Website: apple-inc
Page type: payment
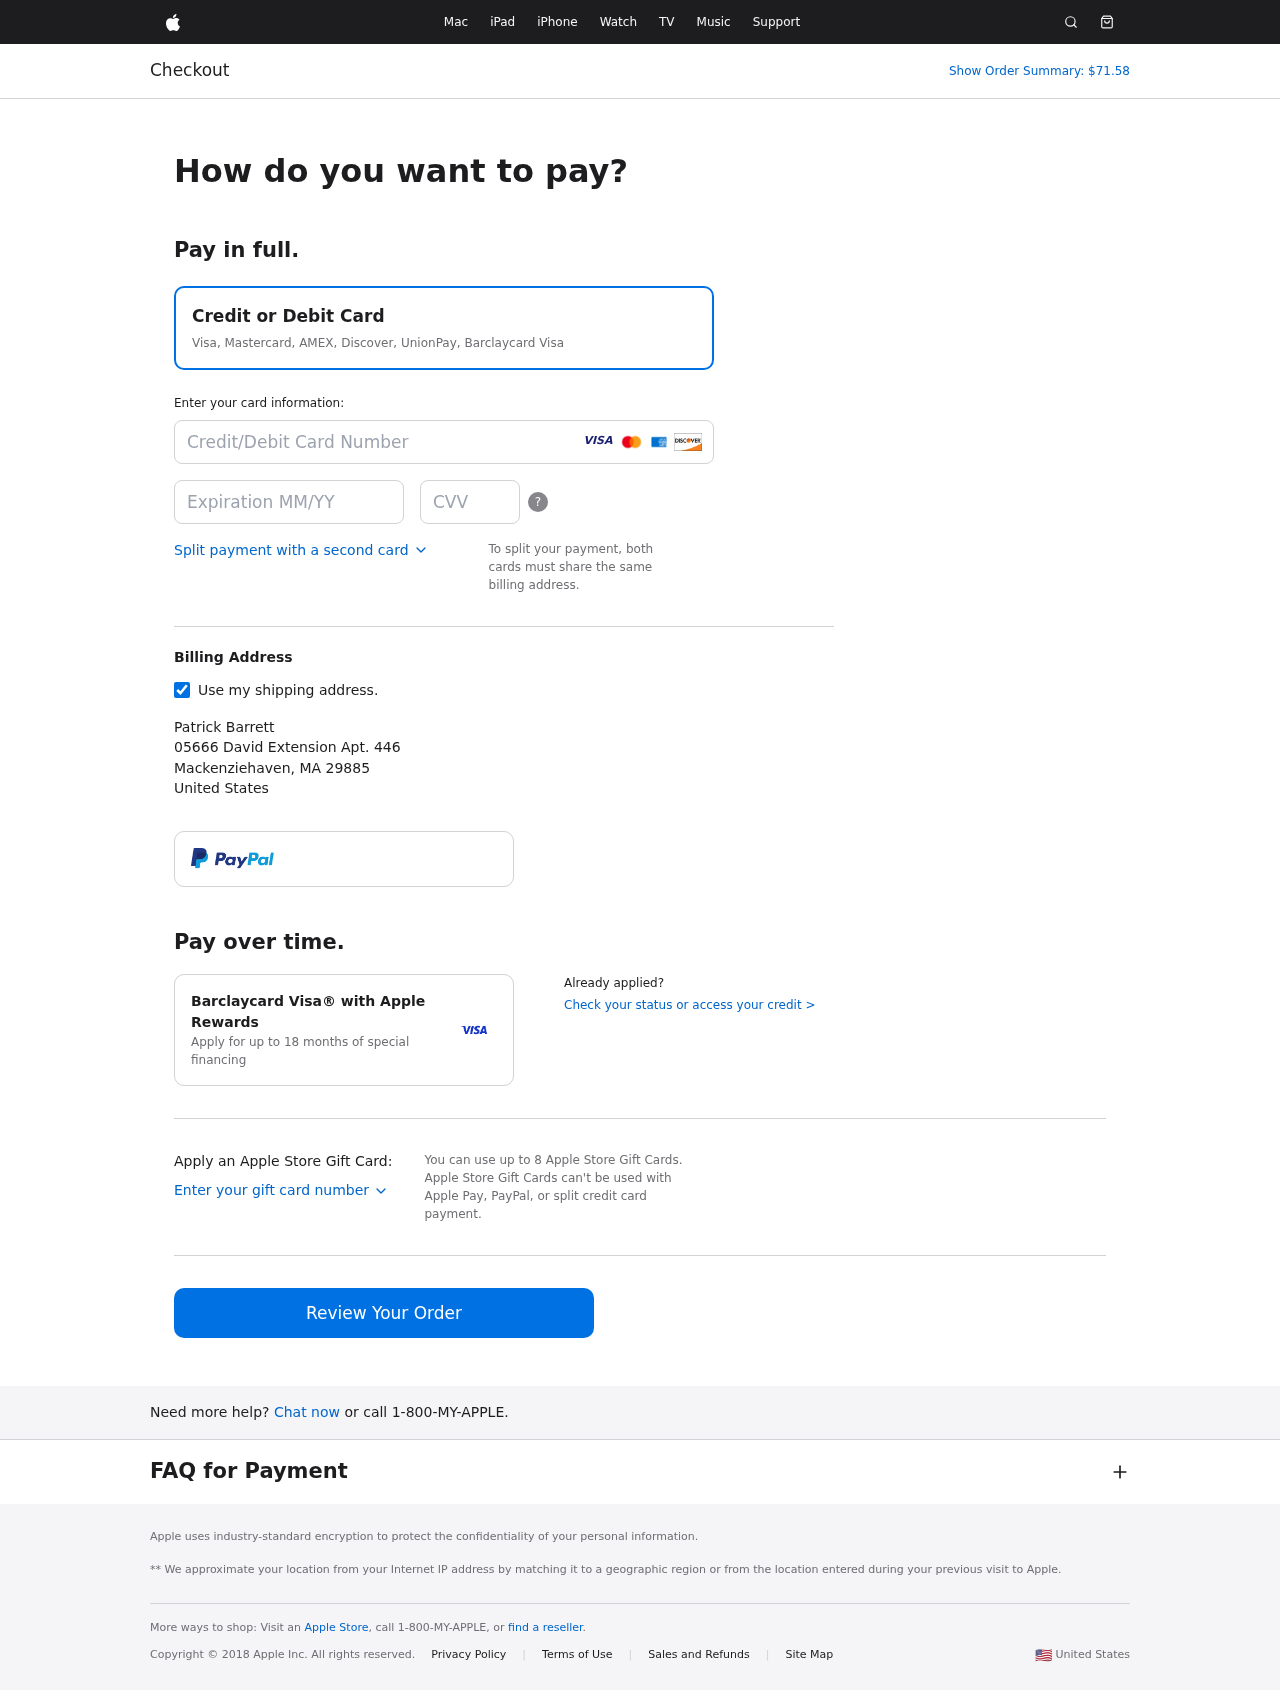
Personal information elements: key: PII_CARD_CVV
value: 1906
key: PII_CARD_EXPIRY
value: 06/26
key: PII_CARD_NUMBER
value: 3434 8850 6793 762
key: PII_CITY
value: Mackenziehaven
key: PII_COUNTRY
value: United States
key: PII_FULLNAME
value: Patrick Barrett
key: PII_POSTCODE
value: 29885
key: PII_STATE_ABBR
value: MA
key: PII_STREET
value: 05666 David Extension Apt. 446
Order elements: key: ORDER_TOTAL
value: Show Order Summary: $71.58